Question: I have installed latest
<URL>
<URL>
But having issue with finding the way how VB6 works with TFS2010. There is no any menu that is referencing TFS in VB6 IDE. Could someone gave me a direction. Thanks
I have missed one thing, installing VSS 6.0d after installing VB6; It looks like MSSCCI is only replacing existing VSS menu in VB6 IDE. Now I have this menu available.

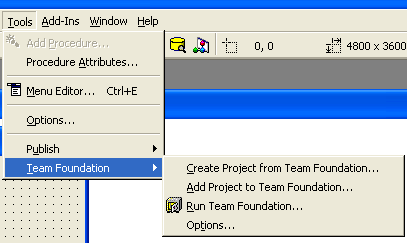
Answer: You will never get all of the features, as John has pointed out. This is due to the explorer not folding into a version of Visual Studio that old. To use the MSSCCI provider for check ins and check outs, try the suggestions in this blog post:
<URL>
NOTE: You will have to switch back if you are working on other types of projects, so keep this page bookmarked.